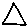
Label: triangle